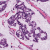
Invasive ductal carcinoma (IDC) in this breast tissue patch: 1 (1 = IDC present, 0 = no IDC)